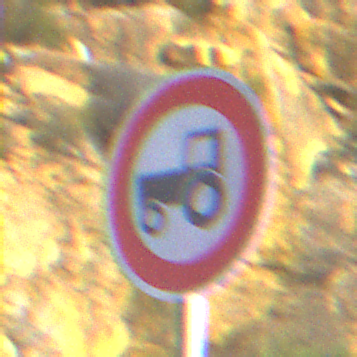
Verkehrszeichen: VerbotKraftfahrzeugeZuegeNichtSchneller25
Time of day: MorningAfternoon
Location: Outdoor (RoadRail)
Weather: PartlyCloudy
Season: NotSpecified
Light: Natural